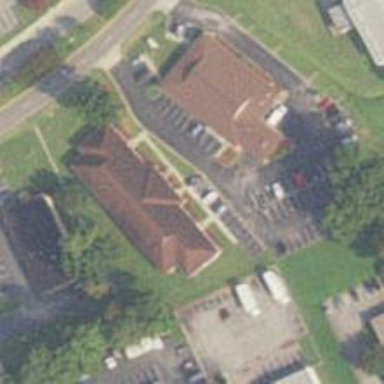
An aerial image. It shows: Commercial building.